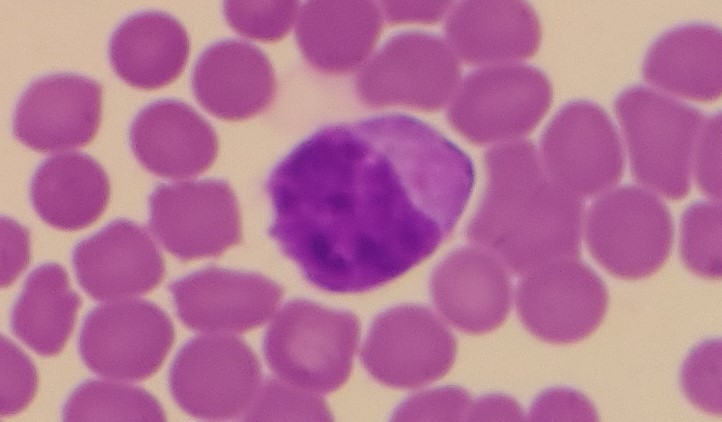
White blood cell type: Lymphocyte